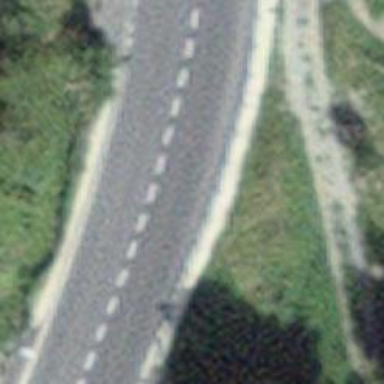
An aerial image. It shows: Secondary road with asphalt surface.